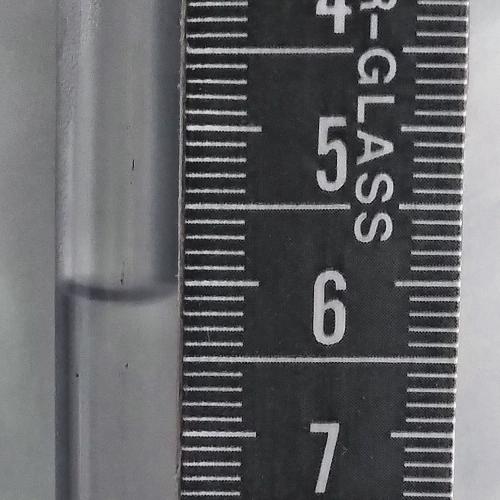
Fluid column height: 6.1 cm